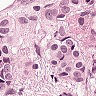
Metastatic tissue present: yes